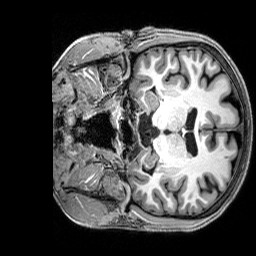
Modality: T1w
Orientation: coronal
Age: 19
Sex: male
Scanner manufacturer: siemens
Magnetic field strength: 3 T
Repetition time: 2.8 s
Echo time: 0.00212 s